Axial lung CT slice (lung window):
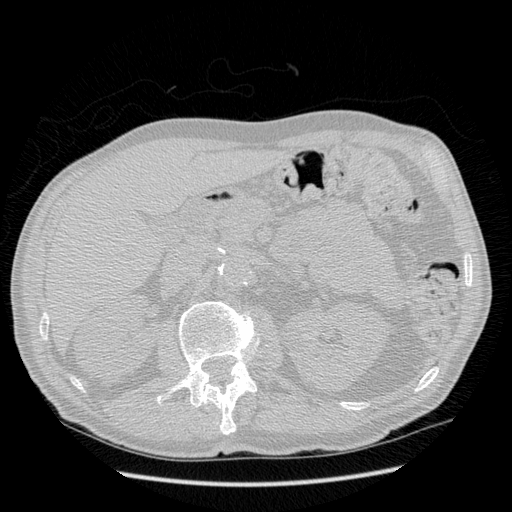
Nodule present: no